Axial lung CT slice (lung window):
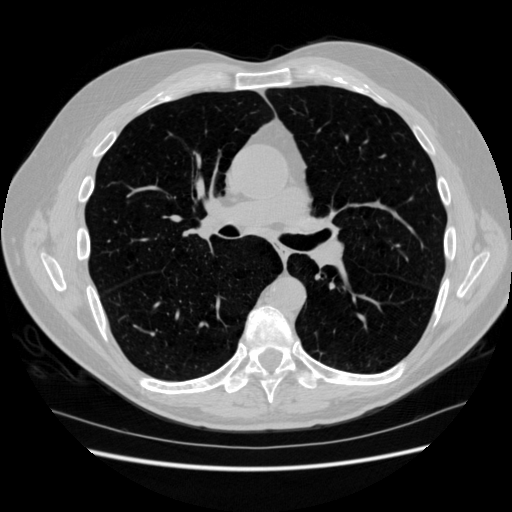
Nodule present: no